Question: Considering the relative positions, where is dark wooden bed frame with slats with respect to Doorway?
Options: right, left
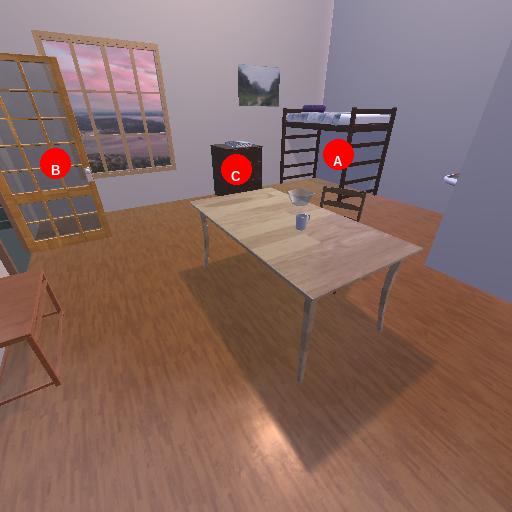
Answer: right